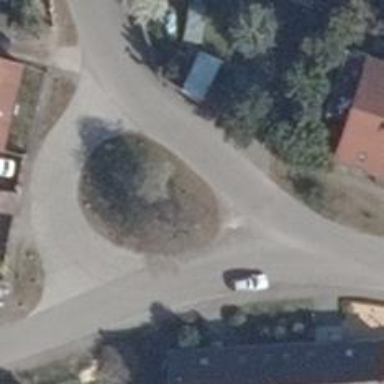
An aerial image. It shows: Emergency access point on the road.